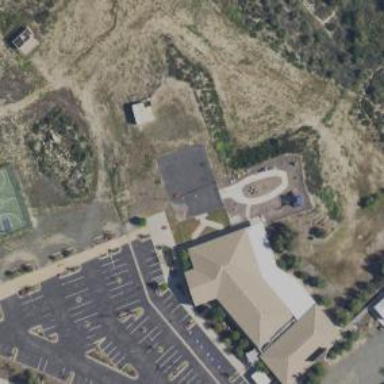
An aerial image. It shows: Building serving as place of worship.